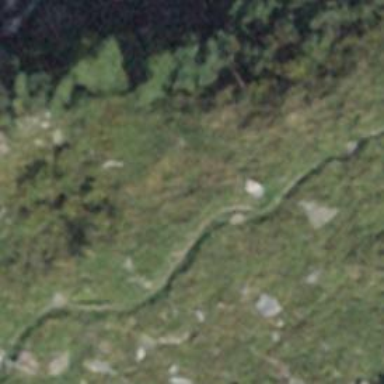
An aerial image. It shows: Path.